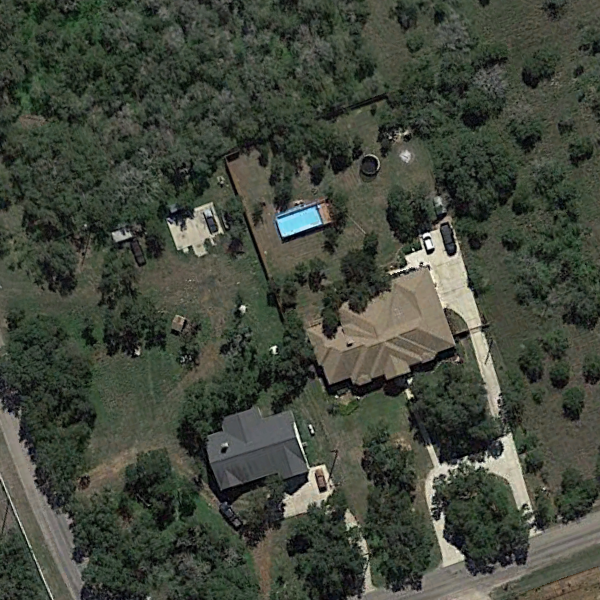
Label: SparseResidential